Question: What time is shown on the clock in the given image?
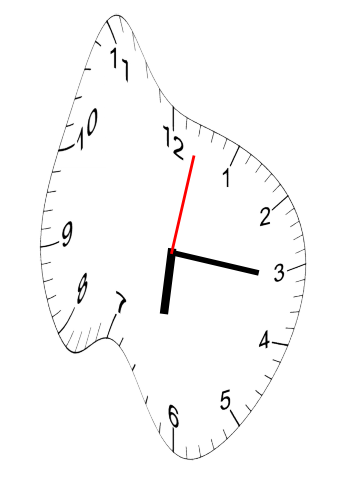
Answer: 06:16:02